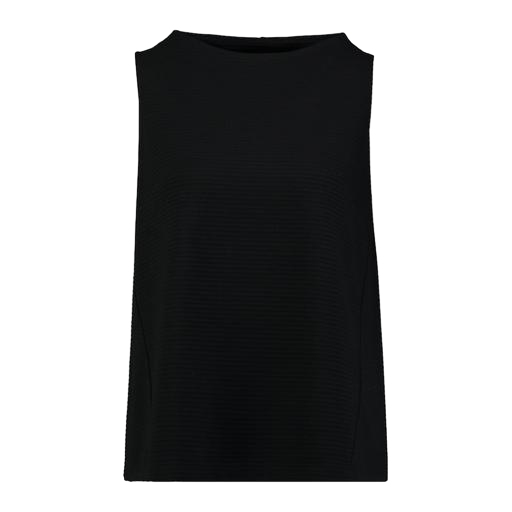
black romy pleat-front top, black micro pleat tank top, black sleeveless pleat back top, white background